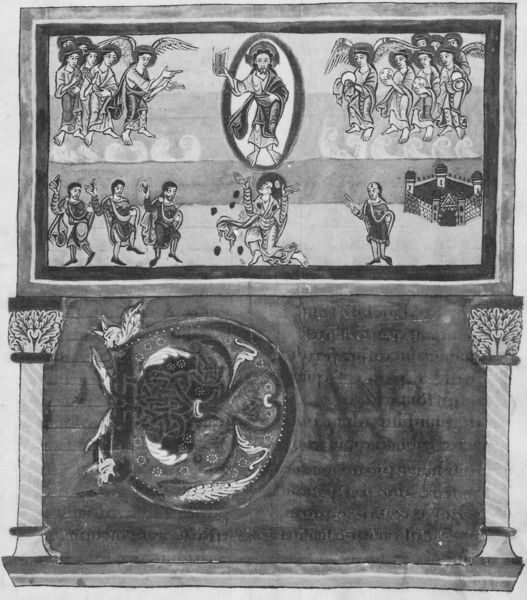
Titel: Fuldaer Sakramentar
Standort: Herkunftsort: Fulda (EU - D - H)
Institution: Göttingen, Niedersächsische Staats- und Universitätsbibliothek
Schlagwörter: baum, flügel, gott, himmel, menschen, stadt, pfeiler, schwarz, säule, säulen, weiss, zeichnung, tiere, ornament, bibel, geschichte, erde, personen, gotik, oval, engel, ranken, schrift, papier, schwan, ornamente, buch, burg, religion, festung, druck, stich, buchstabe, buchstaben, initiale, beten, gebet, heiligenschein, christus, jesus, mittelalter, heiliger, herz, heilige, heilig, abzug, handschrift, ritterburg, stifter, halo, mandorla, buchmalerei, psalter, enel, nurg, d